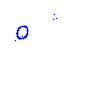
Particle: proton